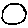
Label: circle